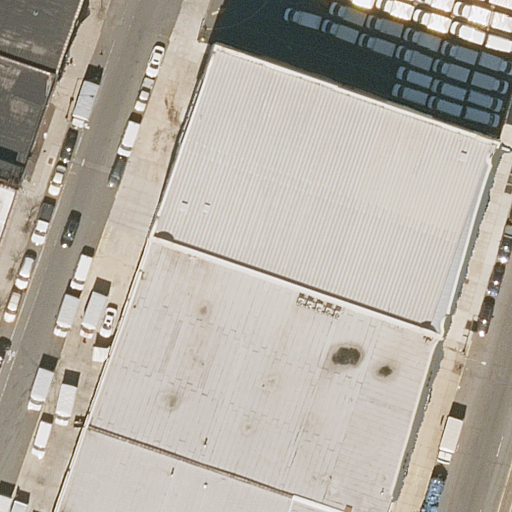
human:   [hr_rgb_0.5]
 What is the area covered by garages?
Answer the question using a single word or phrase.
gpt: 0m2

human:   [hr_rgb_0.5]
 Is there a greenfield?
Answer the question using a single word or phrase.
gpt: no

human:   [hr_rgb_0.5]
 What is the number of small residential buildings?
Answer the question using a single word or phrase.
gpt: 1

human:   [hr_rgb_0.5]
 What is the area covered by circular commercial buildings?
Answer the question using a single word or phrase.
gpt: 0m2

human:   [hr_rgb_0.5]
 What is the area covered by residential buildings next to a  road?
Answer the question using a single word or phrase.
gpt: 11963m2

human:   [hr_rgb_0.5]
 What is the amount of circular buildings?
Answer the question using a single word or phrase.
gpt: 0

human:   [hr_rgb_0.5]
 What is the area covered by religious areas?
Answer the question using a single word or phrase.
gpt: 0m2

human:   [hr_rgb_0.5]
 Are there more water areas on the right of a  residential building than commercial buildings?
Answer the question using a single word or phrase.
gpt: no

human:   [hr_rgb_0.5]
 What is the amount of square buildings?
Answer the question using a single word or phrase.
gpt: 0

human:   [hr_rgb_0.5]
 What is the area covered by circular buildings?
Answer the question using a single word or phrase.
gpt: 0m2

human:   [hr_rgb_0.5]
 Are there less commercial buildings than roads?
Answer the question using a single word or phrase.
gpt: yes

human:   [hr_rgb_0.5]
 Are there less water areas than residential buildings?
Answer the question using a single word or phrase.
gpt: yes

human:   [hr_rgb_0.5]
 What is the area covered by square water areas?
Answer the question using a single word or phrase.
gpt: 0m2

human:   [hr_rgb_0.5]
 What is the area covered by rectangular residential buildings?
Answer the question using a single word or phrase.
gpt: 4224m2

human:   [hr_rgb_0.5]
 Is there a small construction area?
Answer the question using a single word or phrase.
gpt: no

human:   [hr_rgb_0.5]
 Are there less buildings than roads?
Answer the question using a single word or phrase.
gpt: no

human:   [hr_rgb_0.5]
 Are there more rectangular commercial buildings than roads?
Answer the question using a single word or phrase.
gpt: no

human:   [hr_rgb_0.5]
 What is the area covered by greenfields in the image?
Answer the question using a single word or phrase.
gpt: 0m2

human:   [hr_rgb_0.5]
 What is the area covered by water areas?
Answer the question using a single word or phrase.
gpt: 0m2

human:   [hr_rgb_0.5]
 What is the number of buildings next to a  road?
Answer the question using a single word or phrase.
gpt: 5

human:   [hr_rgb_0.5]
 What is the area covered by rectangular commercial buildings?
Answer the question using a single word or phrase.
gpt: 0m2

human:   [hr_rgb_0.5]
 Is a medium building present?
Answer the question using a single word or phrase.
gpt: no

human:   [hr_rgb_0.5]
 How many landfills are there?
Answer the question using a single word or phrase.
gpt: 0

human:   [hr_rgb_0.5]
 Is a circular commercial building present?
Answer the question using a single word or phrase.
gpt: no

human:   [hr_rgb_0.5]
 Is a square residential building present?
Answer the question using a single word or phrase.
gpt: no

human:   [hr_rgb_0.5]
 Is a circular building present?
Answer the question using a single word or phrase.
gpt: no

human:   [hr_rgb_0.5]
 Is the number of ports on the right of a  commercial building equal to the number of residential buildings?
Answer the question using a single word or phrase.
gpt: no

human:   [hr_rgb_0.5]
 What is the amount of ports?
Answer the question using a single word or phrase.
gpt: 0

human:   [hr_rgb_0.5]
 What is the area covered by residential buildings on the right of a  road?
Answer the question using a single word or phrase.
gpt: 2437m2

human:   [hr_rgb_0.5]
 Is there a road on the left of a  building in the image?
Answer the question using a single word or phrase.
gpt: yes

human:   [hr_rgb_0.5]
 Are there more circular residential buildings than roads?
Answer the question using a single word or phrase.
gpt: no

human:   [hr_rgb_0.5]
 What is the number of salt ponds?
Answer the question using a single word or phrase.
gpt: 0

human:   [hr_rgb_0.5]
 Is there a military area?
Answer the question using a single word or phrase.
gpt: no

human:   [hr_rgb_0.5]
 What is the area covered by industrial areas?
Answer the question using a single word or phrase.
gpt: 0m2

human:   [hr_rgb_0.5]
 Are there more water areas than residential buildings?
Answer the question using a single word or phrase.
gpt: no

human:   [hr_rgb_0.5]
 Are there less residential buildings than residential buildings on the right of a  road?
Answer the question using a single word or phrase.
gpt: no